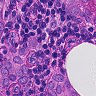
Metastatic tissue present: yes